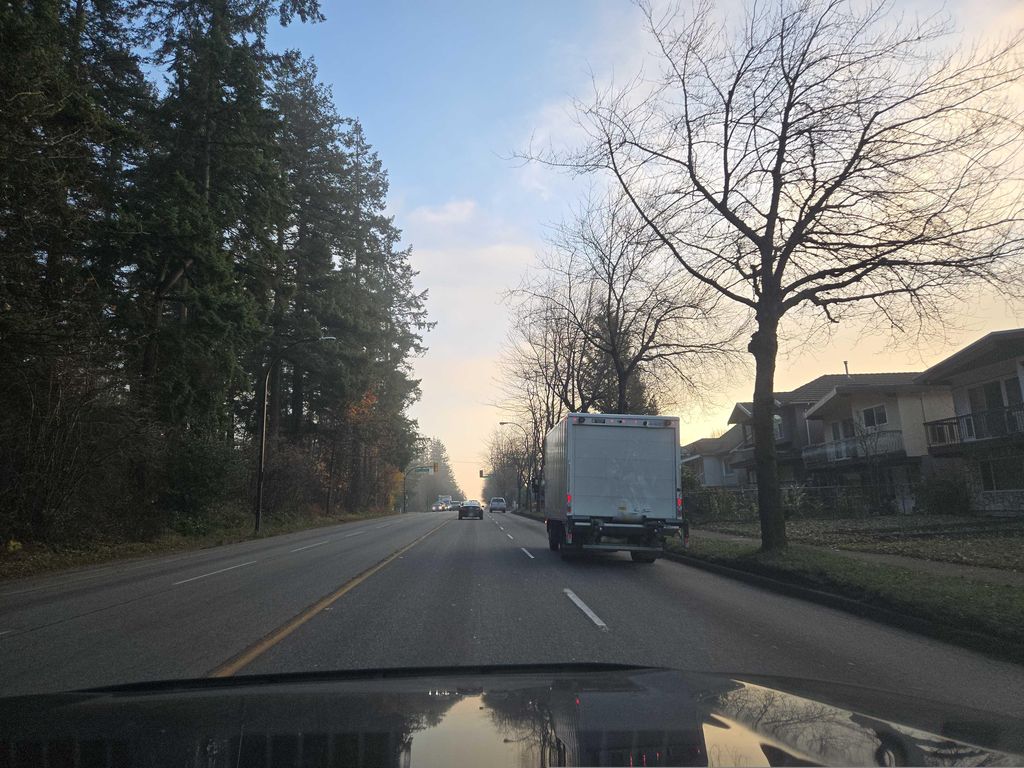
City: vancouver